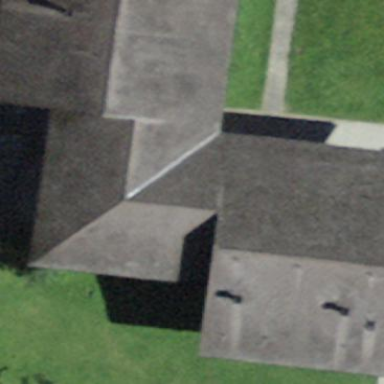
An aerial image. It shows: Building with red roof.